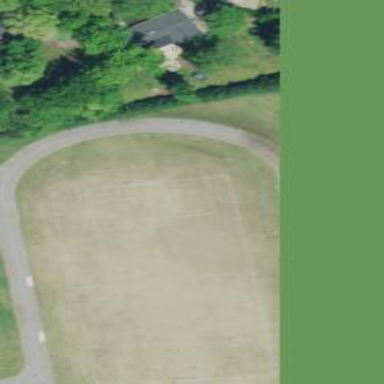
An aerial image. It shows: Track in leisure land.